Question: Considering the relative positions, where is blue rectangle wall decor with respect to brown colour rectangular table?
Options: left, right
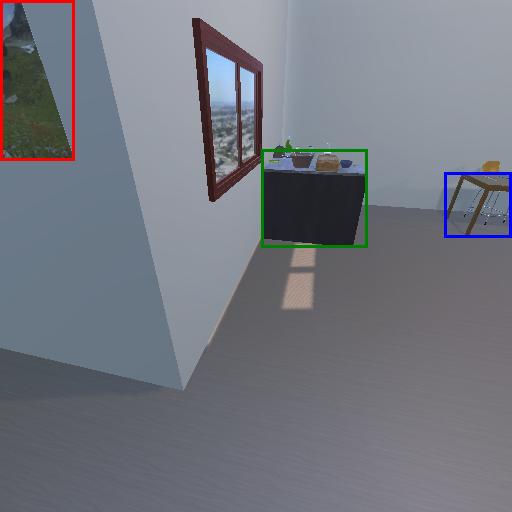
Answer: left